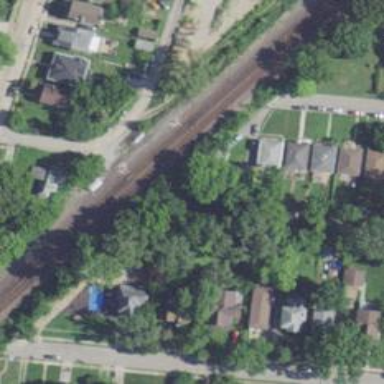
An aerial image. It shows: Railroad crossover.